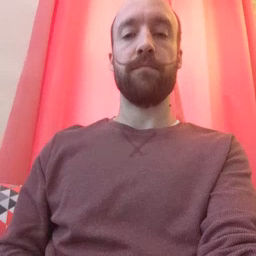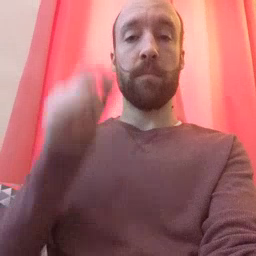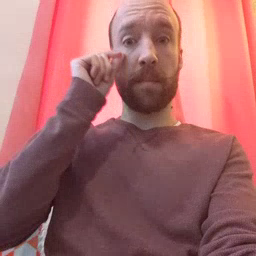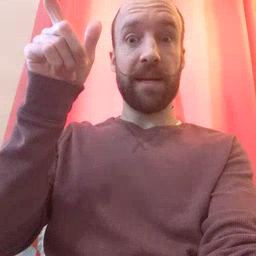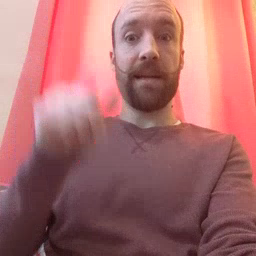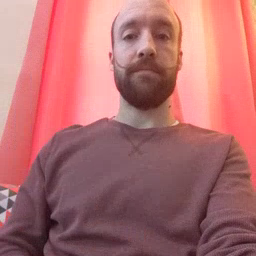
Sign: wake